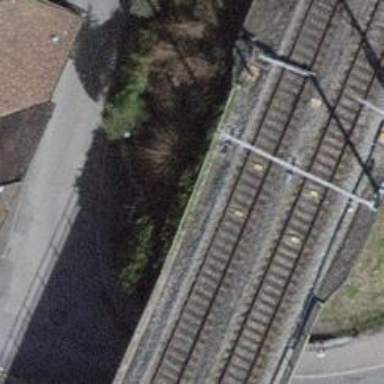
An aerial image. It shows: Bridge over railway with electrified contact lines.